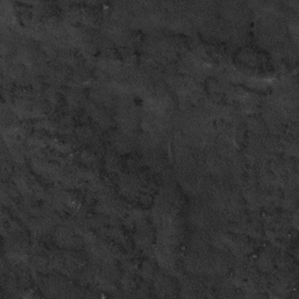
Label: frost